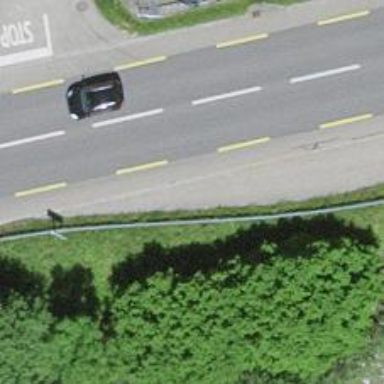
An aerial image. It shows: Bus stop along the road.